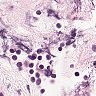
Metastatic tissue present: no